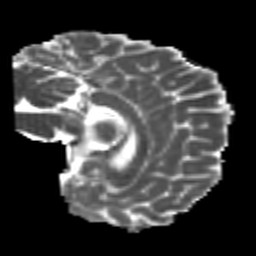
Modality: MD
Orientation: sagittal
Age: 24
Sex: male
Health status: healthy
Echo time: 0.074 s